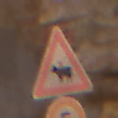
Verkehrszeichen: ViehtriebRechts
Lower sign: Geschwindigkeit5
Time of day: MorningAfternoon
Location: Outdoor (Urban)
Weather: Clear
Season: NotSpecified
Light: Natural